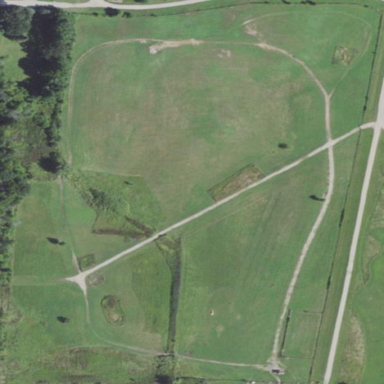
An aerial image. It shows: Dog park for leisure land.